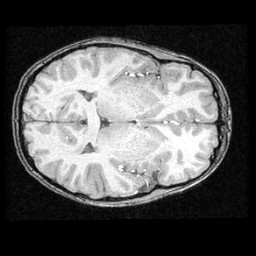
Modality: T1w
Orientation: axial
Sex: male
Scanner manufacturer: ge
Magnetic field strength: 1.5 T
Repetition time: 21 s
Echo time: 0.008 s